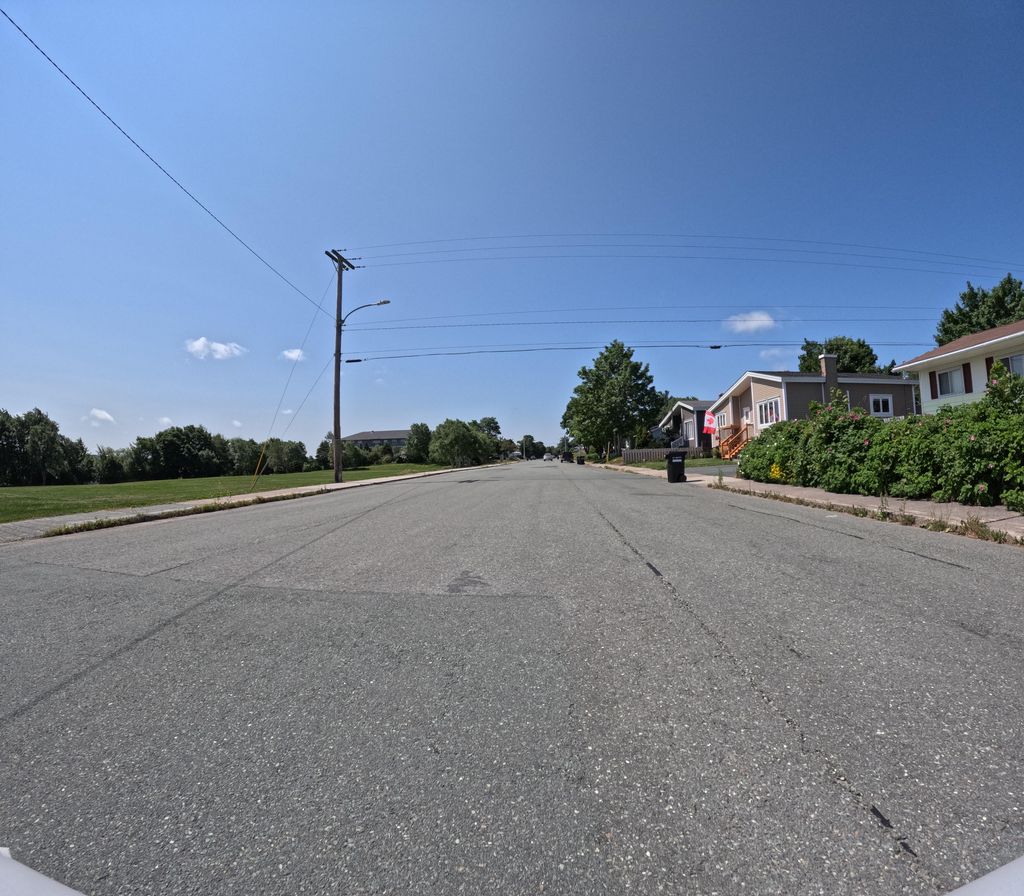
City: st_johns